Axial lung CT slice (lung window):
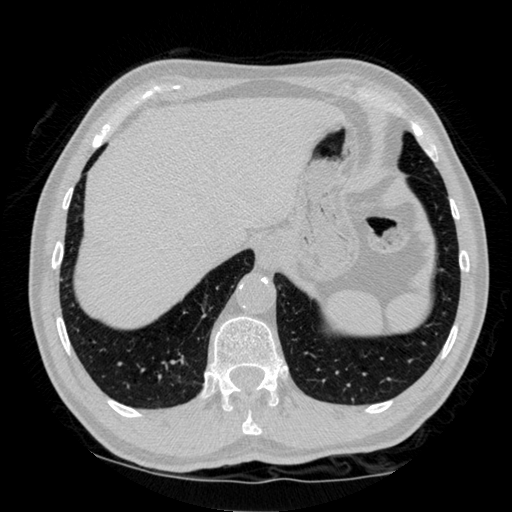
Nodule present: no